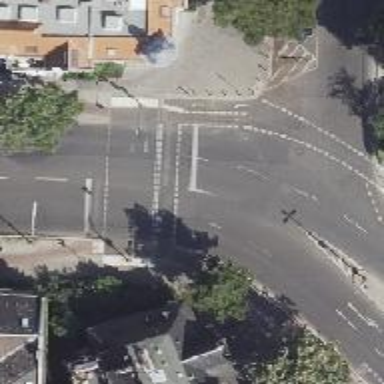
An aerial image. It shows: Tertiary road with asphalt surface. There is separate cycle track and sidewalks on both sides.